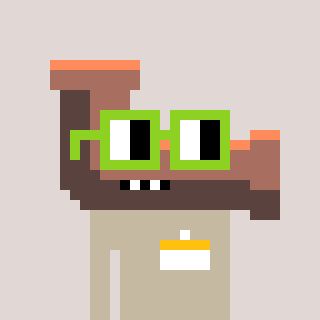
a pixel art character with square light green glasses, a pipe-shaped head and a bege-colored body on a warm background